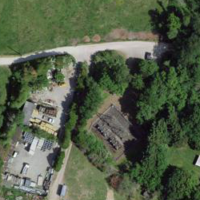
EUNIS habitat code: 55
Species observed at this site:
Melilotus officinalis